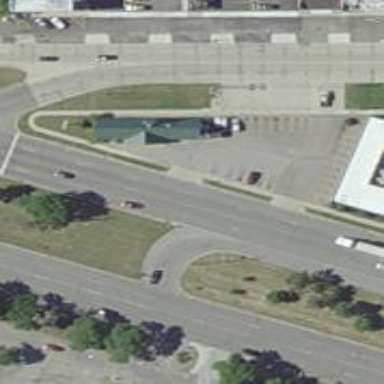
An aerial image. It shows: Asphalt trunk highway with separate sidewalks.